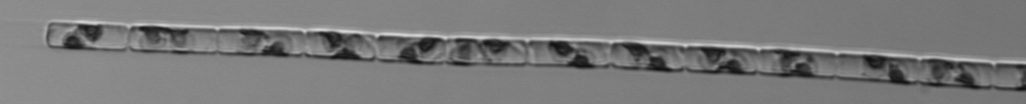
Label: Guinardia_delicatula